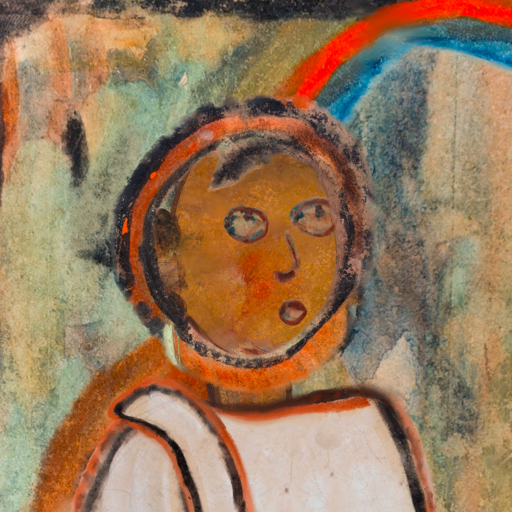
Background: Childish, Head And Neck Side: Pipe, Face Side: Orphan, Bust: Roy_Bahadur, Hair Side: Childish, Head Accessory: Blank, Second Necklace: Blank, Necklace: Blank, Baby: Blank